Question: I have a selectInput() for European countries... in a drop down menu, where the user can click it and chose which country he wishes to see.
now what I want to do is, that i want to add three more options to the scroll down menu called "All Europe", "Central Europe" and "Non Central Europe".
I could do that only as a placeholder inside the Selectinput function... but what I want is, that when a user chooses Non-Central Europe, he gets output of the European countries that are in the considered as non central. and I have the identifications. means , i know what countries are considiered non-central (regarding my company's management) ... and the Central Europe category would include All but the Non-central.
and All Europe category will contain all the 11 countries..
any suggestions plz ?

and also to clear out.. I have a dataset with a lot of variables, one variable is called "Office COuntry", and I want that this variable to be somehow (donno how) related to the region! ,and at any moment the user chooses "Non_Central" for example ..then he directly gets the information about all the Noncentral countries... like to make it easier for the user and faster and more agile .. instead of choosing each country manually
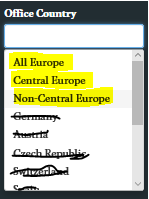
Answer: '''
library(shiny)
countries <- list(
"Central" = list(
"Country A",
"Country B"
),
"Non central" = list(
"Country C",
"Country D"
)
)
ui <- fluidPage(
selectInput("sel_region", "Select regions", multiple = TRUE,
choices = names(countries)),
selectInput("sel_country", "Select countries", multiple = TRUE,
choices = countries)
)
server <- function(input, output, session) {
observe({
x <- unlist(countries[input$sel_region])
updateSelectInput(session, "sel_country", selected = x)
})
}
shinyApp(ui, server)
'''
---
(per OP's comment):
With just one 'selectInput()':
'''
library(shiny)
countries <- list(
"Central" = list(
"Country A",
"Country B"
),
"Non central" = list(
"Country C",
"Country D"
)
)
ui <- fluidPage(
selectInput("sel_country", "Select countries", multiple = TRUE,
choices = c(list("Regions" = c("All", names(countries))), countries))
)
server <- function(input, output, session) {
observe({
if ("All" %in% input$sel_country) {
updateSelectInput(session, "sel_country", selected = unlist(countries))
} else if (any(input$sel_country %in% names(countries))) {
updateSelectInput(session, "sel_country",
selected = unlist(countries[input$sel_country]))
}
})
}
shinyApp(ui, server)
'''